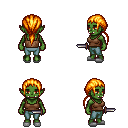
a pixel art fantasy rpg character, female body template, orc, green skin, brown pirate shirt, teal pants, light blonde ponytail hairstyle, white slippers, dagger, four views (front, back, left, right), 2x2 character sprite sheet, small pixel art, hard edges, no anti-aliasing